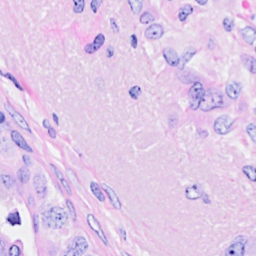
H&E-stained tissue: Breast